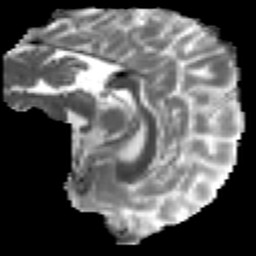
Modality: MD
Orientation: sagittal
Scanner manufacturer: ge
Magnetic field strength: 3 T
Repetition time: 7.98 s
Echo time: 0.0701 s